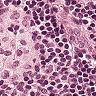
Metastatic tissue present: no